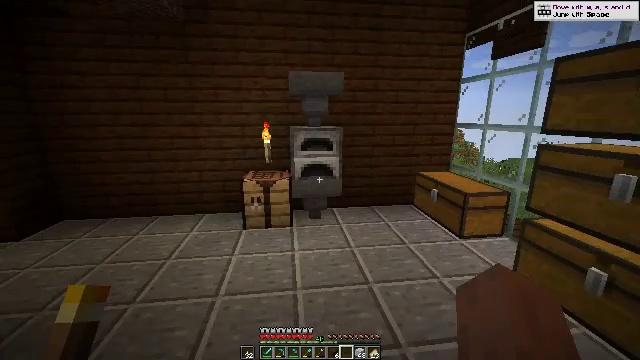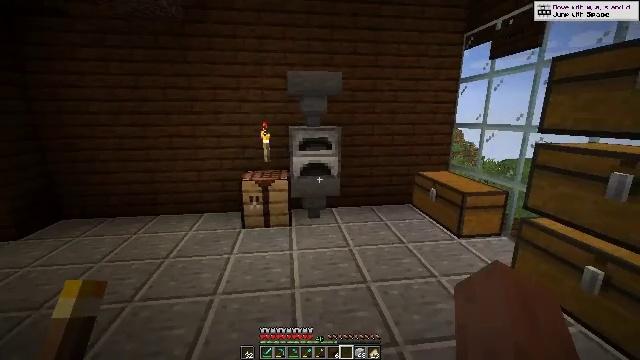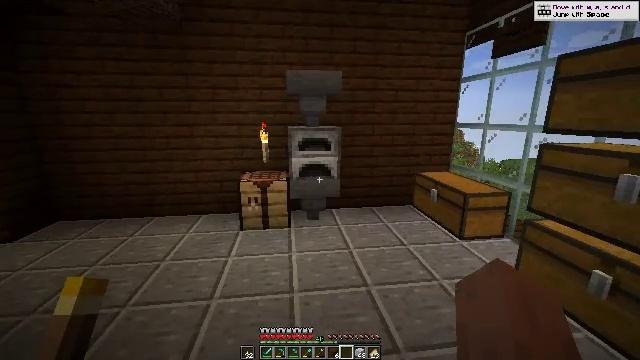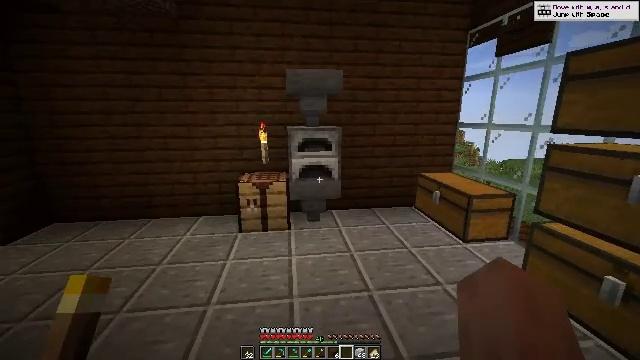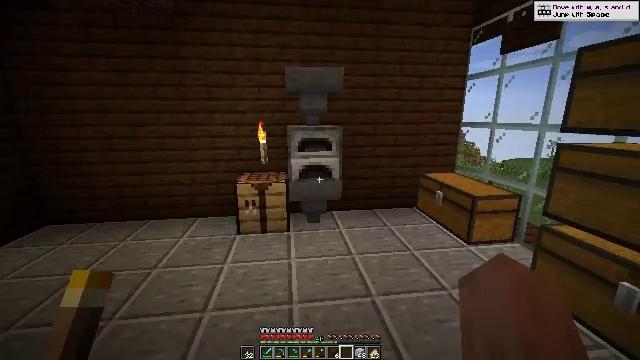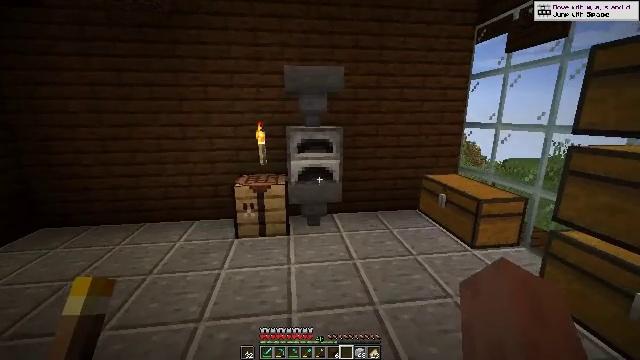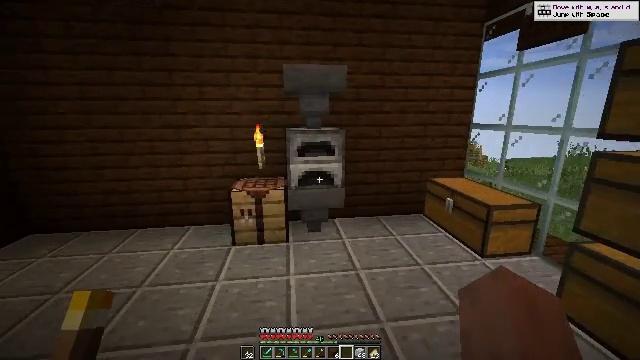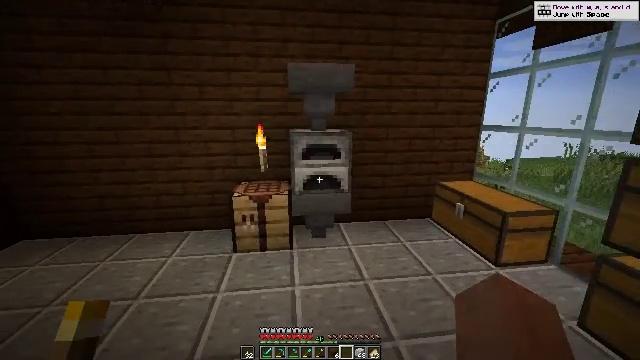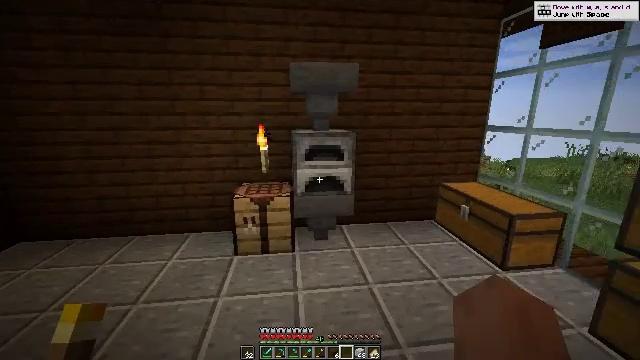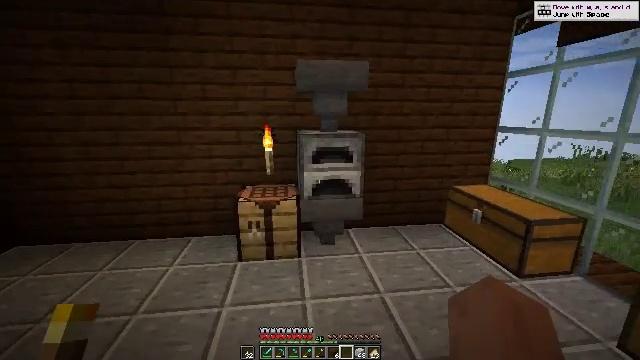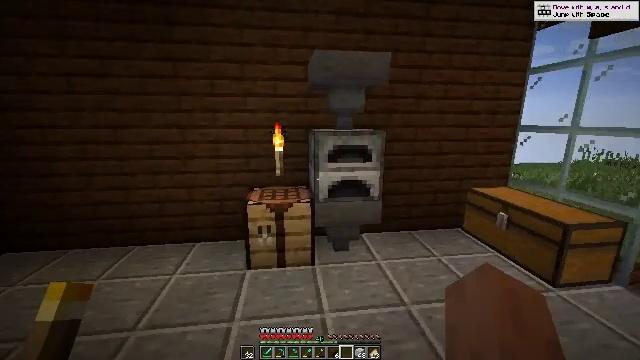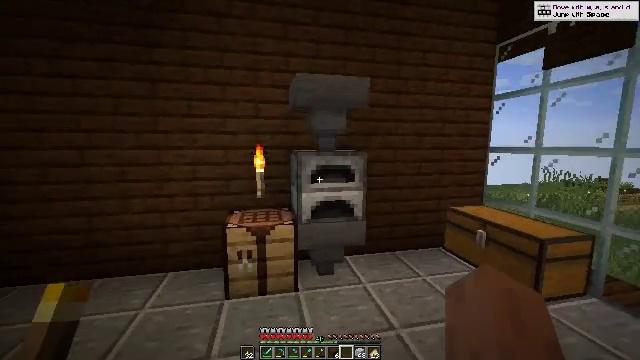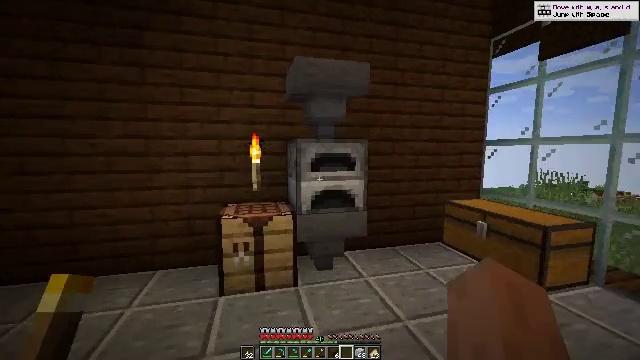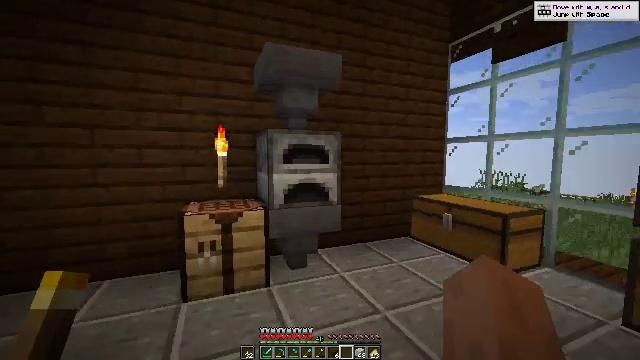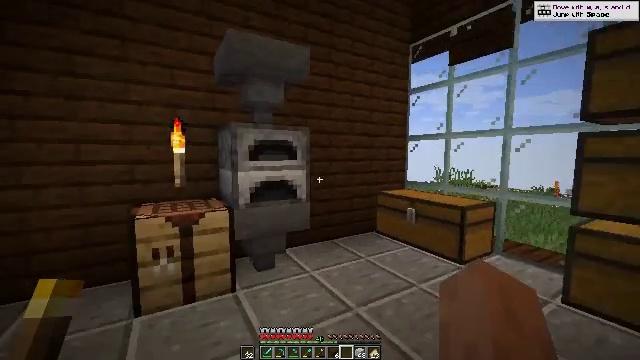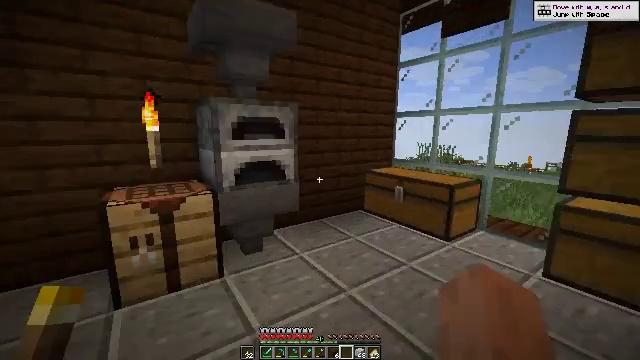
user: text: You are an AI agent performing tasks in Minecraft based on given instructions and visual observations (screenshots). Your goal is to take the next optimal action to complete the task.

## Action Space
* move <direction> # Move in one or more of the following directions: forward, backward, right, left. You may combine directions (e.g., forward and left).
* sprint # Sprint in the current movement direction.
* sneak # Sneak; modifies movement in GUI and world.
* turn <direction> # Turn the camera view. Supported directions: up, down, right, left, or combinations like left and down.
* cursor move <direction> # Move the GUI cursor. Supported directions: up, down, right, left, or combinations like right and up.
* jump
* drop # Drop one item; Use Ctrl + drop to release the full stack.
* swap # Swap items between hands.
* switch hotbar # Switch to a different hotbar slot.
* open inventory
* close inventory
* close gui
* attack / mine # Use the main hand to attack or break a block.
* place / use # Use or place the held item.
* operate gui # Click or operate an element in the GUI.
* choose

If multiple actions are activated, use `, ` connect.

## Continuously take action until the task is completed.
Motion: motion action
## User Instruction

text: Harvest dark oak log for resources.
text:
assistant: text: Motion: no_op
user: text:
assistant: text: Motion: move forward
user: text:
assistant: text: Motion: move forward
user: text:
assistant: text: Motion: move forward
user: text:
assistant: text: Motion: move forward
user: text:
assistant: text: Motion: move forward and move left
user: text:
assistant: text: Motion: move forward and move left
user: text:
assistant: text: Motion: move forward and move left
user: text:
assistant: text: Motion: move forward and move left
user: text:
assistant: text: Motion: move forward and move left
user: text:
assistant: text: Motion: move forward and move left, turn right and up
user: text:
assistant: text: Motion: move forward and move left, turn right and up
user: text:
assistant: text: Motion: move forward, turn right and up
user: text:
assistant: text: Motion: move forward, turn right
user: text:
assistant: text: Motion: move forward, turn right and down
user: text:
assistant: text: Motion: move forward, turn left and down
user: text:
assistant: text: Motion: turn left
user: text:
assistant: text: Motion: turn left and up
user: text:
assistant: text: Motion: turn left and up
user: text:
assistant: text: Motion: use / place
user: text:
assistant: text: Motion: turn right, use / place
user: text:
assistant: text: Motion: turn right, use / place
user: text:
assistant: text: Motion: no_op
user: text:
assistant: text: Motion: no_op
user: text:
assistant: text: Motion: no_op
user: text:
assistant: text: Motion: turn left and up
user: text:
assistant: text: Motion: no_op
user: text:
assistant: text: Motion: no_op
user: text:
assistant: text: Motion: turn up
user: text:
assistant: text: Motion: turn up